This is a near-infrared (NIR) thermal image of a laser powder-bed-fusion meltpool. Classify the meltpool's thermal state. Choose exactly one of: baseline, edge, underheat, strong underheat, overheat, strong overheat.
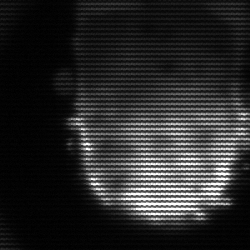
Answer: baseline